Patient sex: M
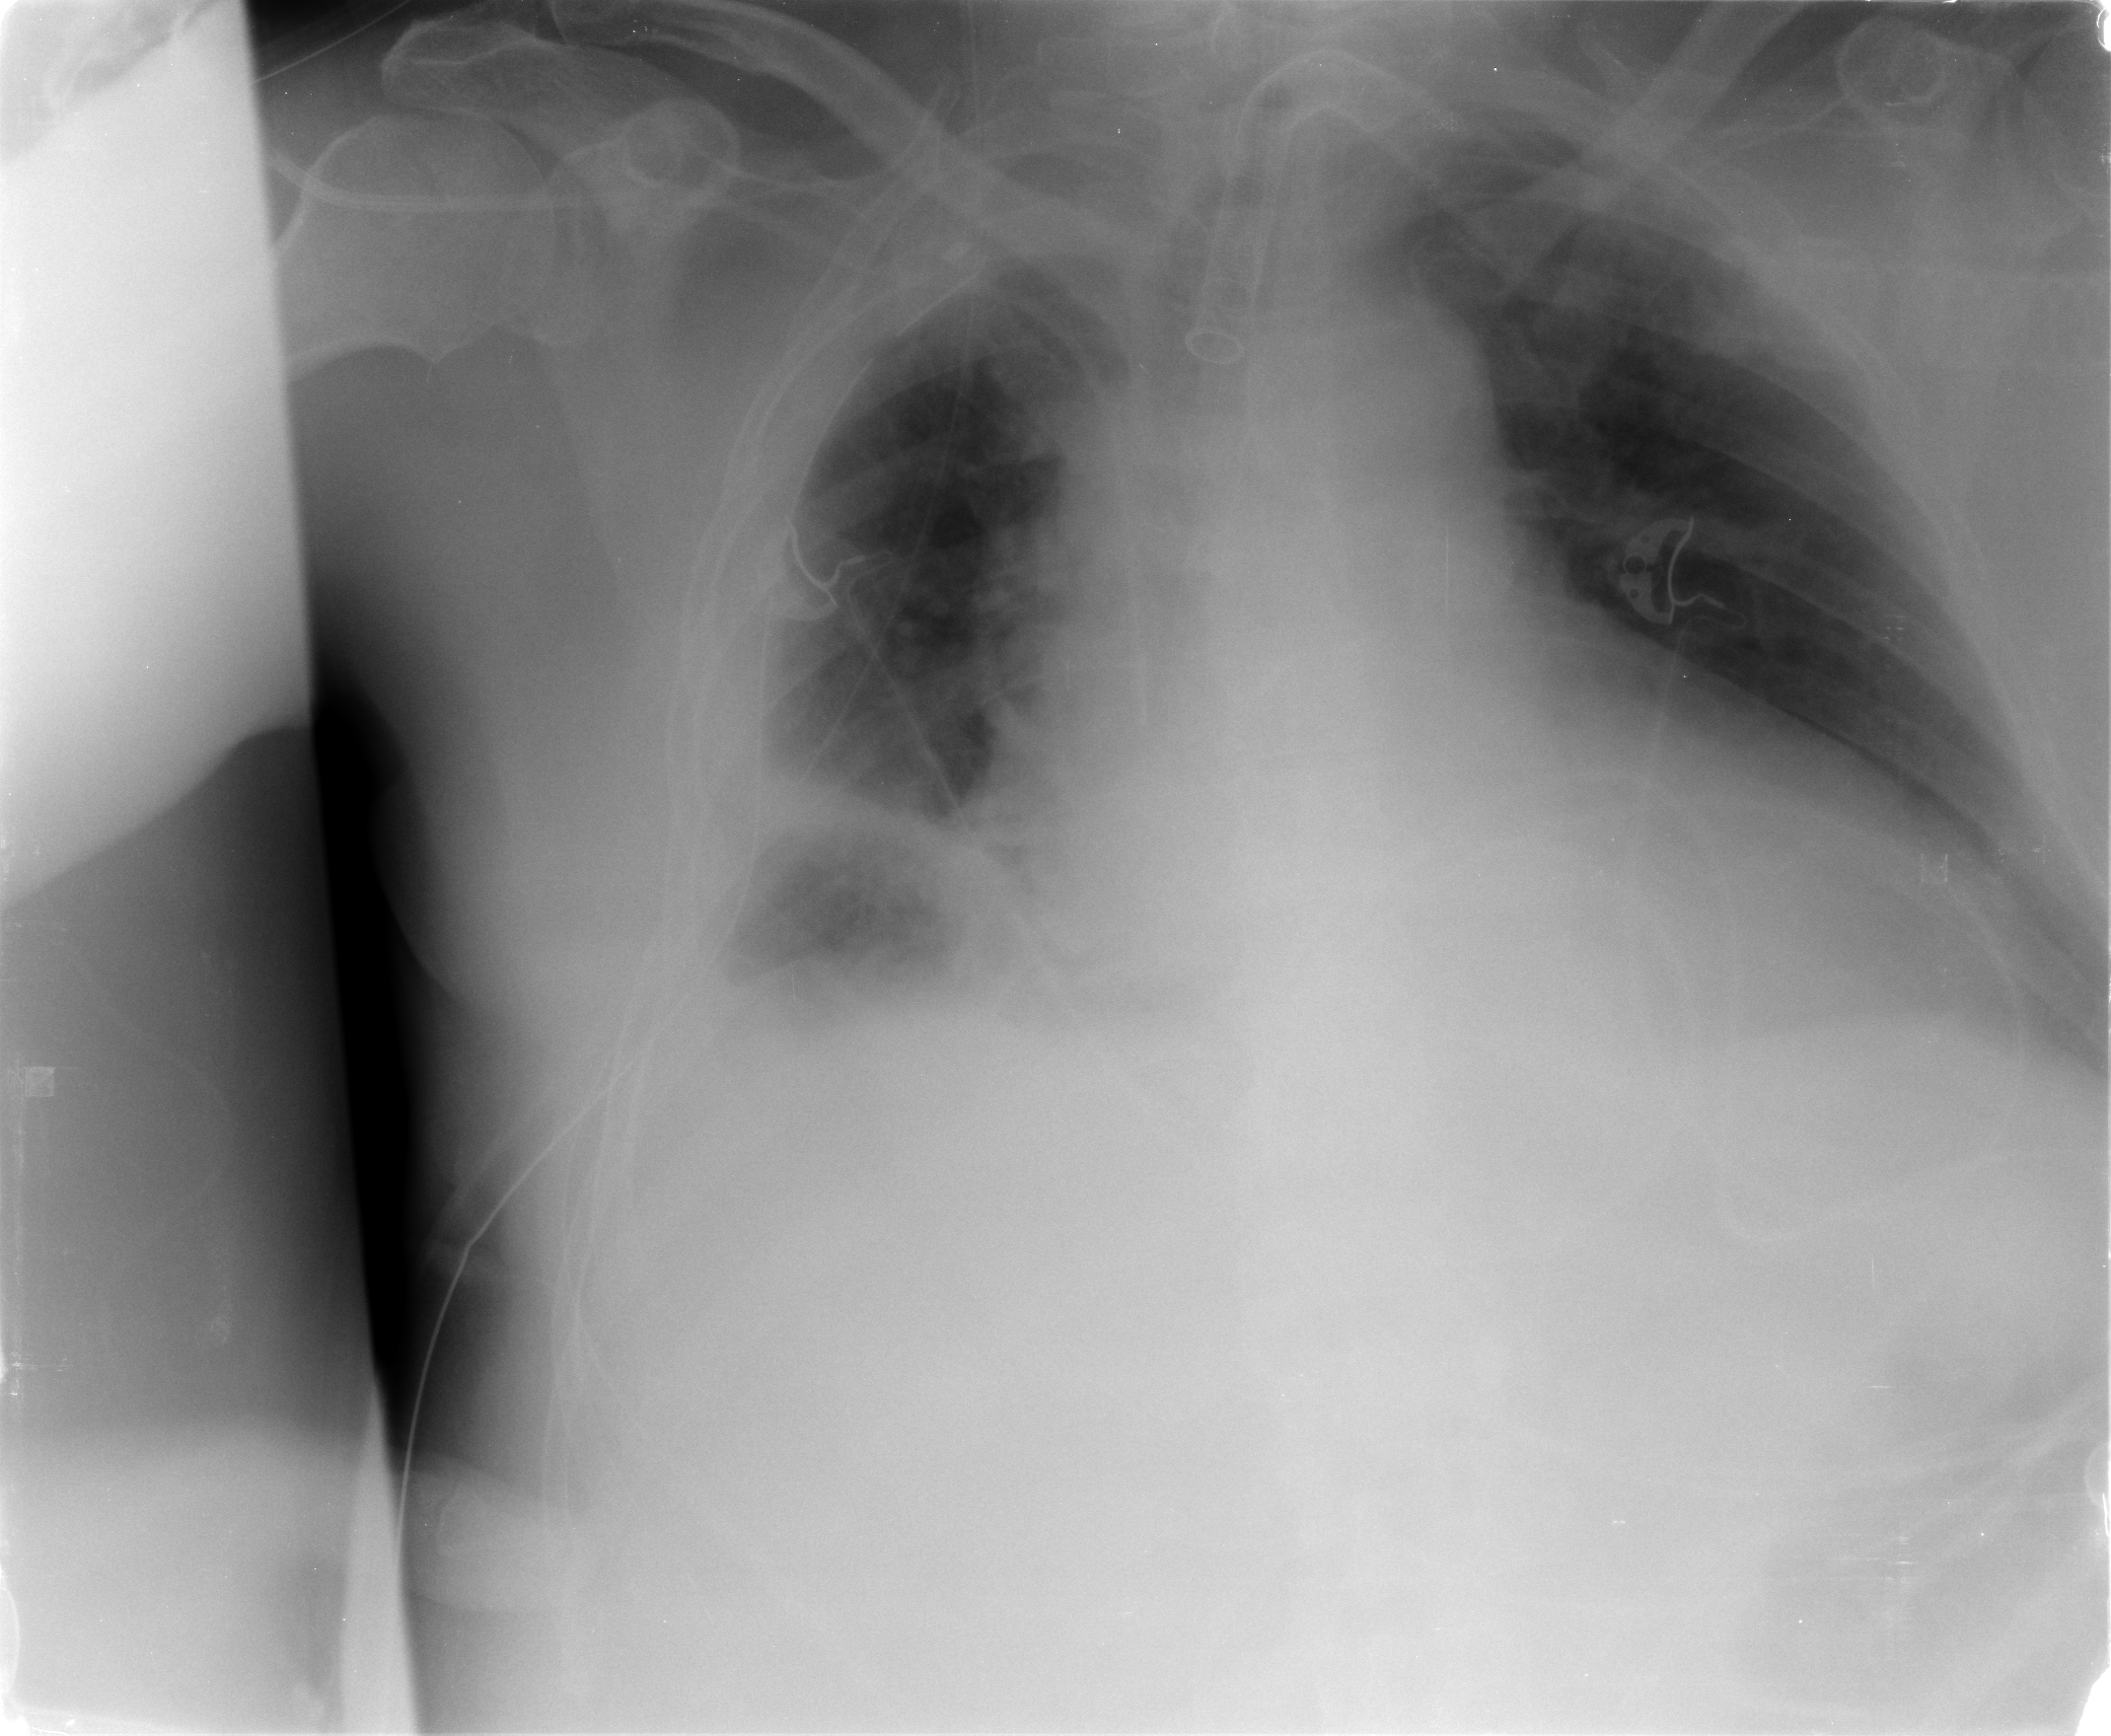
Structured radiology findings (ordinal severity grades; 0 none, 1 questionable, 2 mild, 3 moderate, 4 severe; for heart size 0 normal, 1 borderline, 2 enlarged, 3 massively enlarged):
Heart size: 2
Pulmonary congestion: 0
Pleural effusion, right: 1
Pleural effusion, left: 2
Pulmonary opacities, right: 0
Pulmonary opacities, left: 0
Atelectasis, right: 2
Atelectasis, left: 0